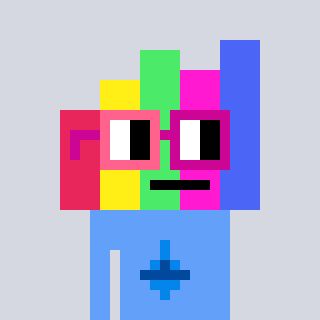
a pixel art character with square pink and red glasses, a bar chart-shaped head and a blue-colored body on a cool background